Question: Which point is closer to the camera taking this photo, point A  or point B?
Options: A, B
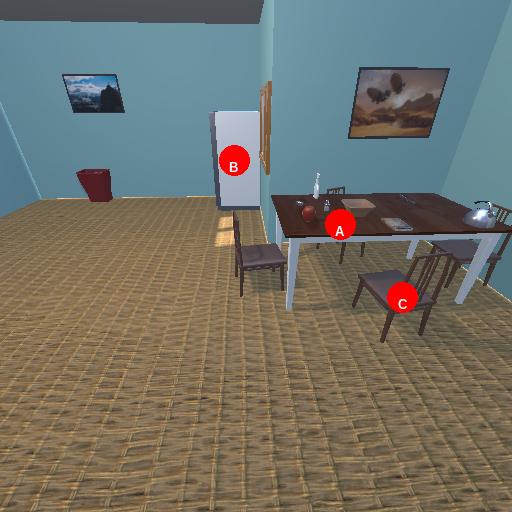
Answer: A